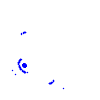
Particle: electron